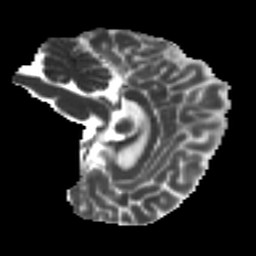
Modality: MD
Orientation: sagittal
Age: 29
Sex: female
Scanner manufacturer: ge
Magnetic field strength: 3 T
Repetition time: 7.8 s
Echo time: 0.0606 s